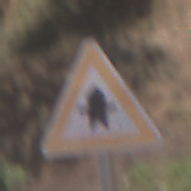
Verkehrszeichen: Vorfahrt
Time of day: Midday
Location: Outdoor (RoadRail)
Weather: Clear
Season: NotSpecified
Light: Natural